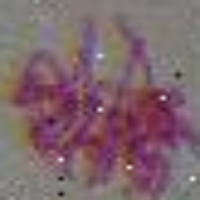
Label: metaphase